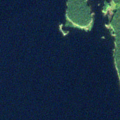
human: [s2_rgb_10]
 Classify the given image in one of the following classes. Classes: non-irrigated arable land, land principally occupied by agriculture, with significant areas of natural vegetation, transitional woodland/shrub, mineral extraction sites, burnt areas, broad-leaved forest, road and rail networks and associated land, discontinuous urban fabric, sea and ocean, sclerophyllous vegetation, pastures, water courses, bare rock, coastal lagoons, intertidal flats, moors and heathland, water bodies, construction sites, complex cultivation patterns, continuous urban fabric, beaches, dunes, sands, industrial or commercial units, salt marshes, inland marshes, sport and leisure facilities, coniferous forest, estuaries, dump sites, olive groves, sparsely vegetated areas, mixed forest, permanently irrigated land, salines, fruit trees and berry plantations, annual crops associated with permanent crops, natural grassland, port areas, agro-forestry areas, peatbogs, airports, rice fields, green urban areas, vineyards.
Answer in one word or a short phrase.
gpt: coniferous forest, water bodies